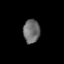
Tissue: prostate
Cell type: T cells
Senescence score: 0.7662
Nuclear area (px): 385
Mean DAPI intensity: 109.366